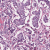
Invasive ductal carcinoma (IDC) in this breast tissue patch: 1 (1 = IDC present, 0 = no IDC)